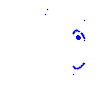
Particle: kaon